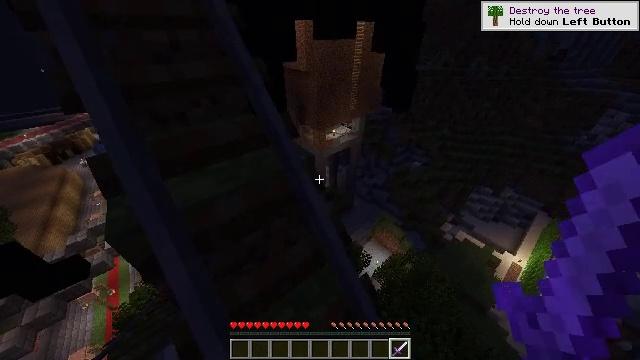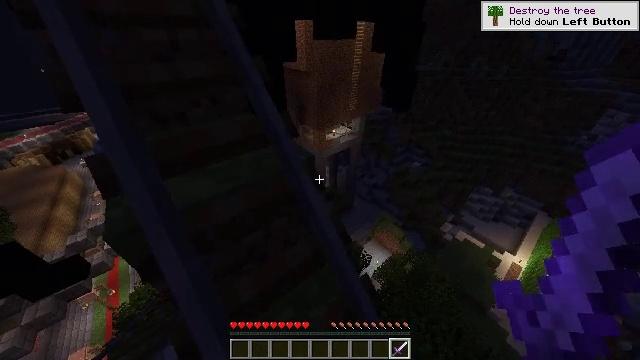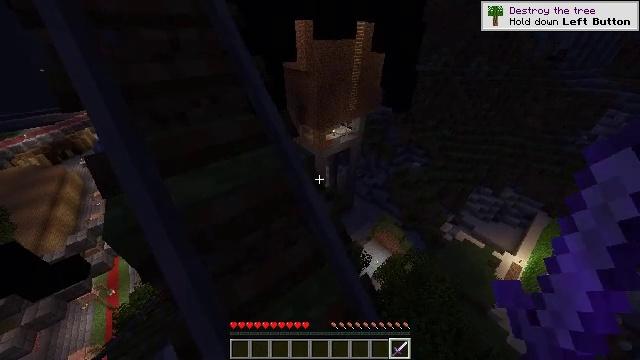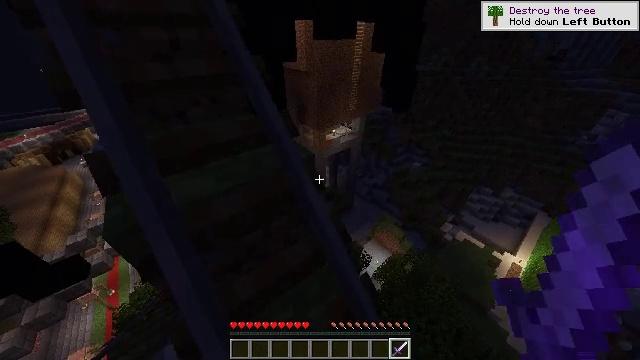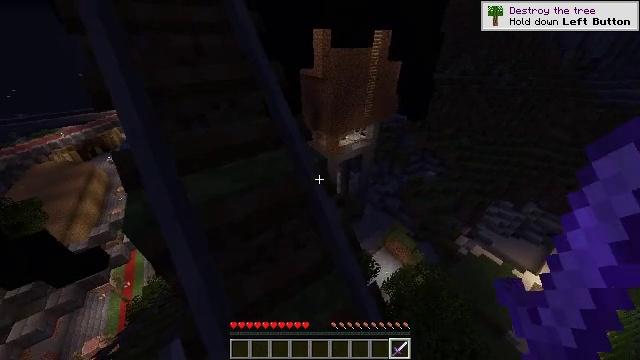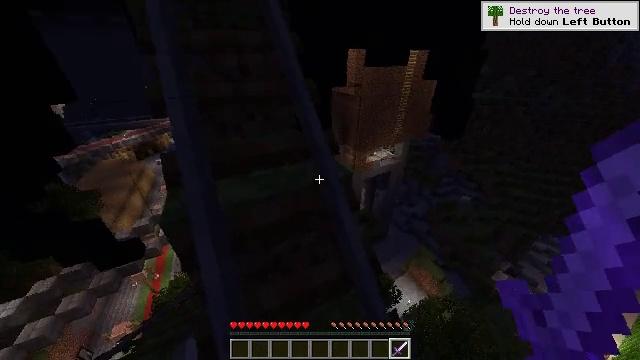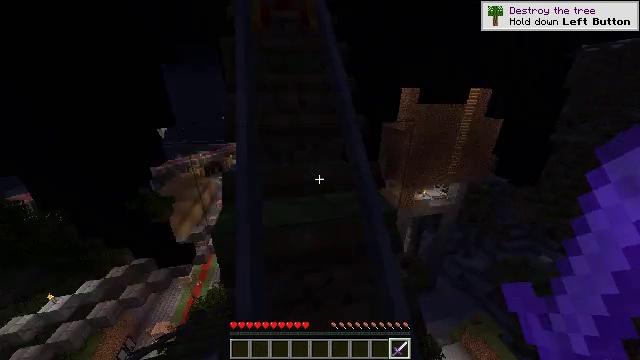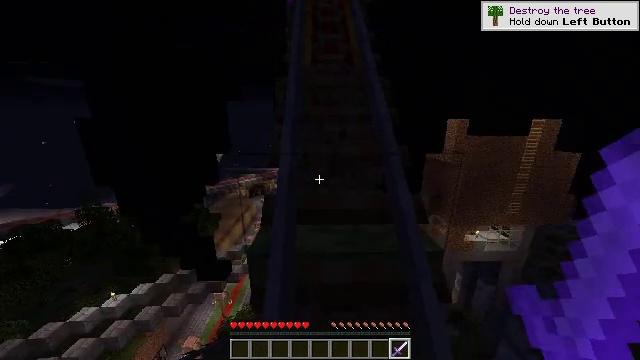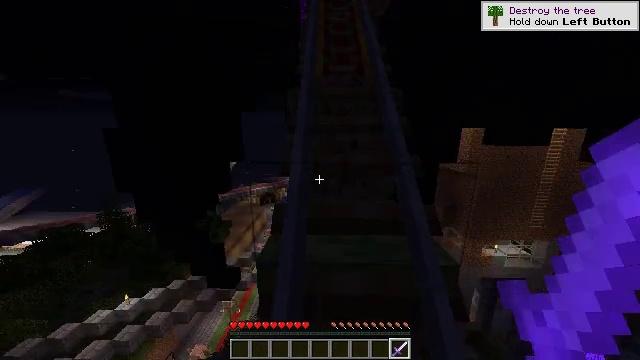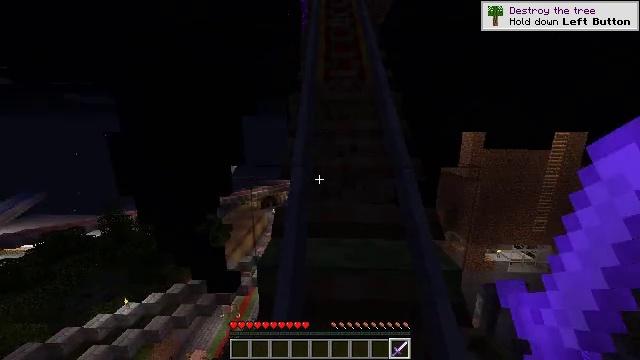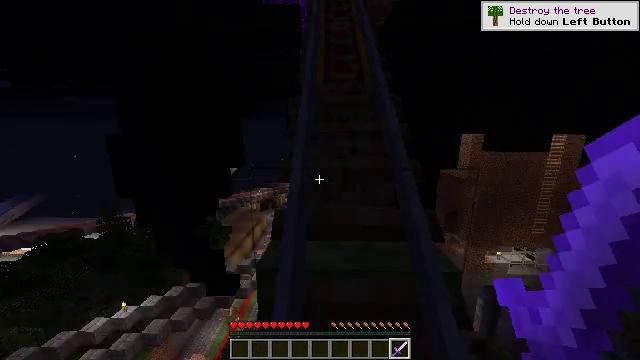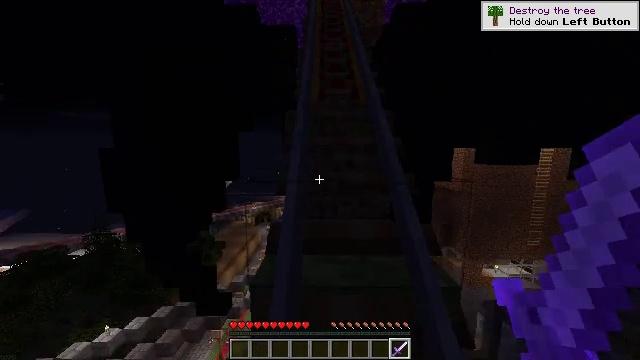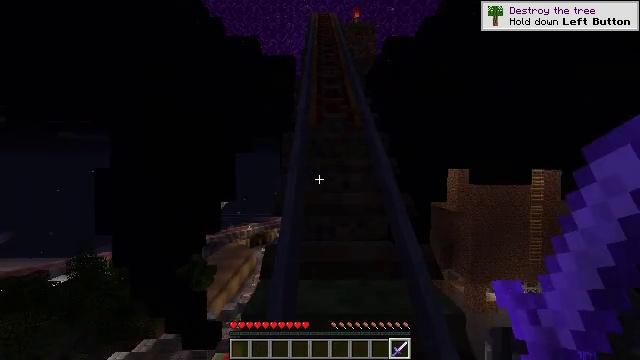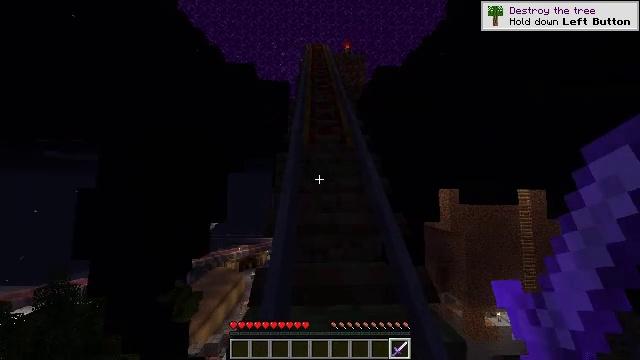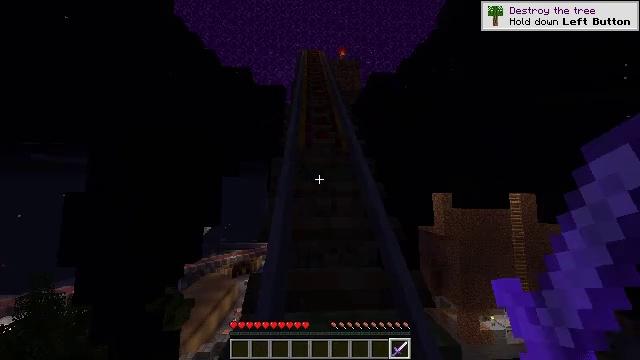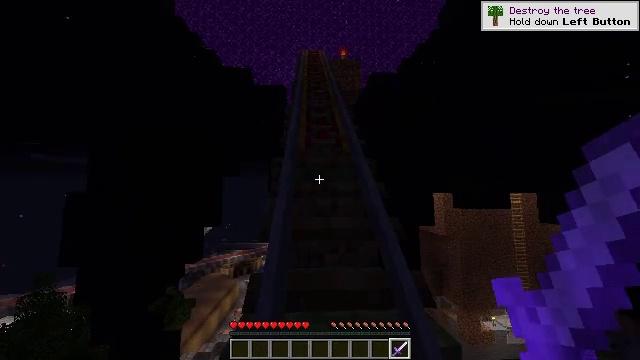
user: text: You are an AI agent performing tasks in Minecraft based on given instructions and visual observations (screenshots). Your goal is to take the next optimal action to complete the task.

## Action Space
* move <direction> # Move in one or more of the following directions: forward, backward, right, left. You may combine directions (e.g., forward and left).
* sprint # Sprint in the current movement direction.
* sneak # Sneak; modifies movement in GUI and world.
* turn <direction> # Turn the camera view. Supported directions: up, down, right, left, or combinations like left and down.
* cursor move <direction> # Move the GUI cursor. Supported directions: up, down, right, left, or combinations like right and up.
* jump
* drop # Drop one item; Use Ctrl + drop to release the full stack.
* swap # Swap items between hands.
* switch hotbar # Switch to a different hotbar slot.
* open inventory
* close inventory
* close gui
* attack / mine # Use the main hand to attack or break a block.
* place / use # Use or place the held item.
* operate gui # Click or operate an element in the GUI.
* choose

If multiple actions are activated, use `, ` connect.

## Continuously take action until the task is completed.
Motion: motion action
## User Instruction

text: Hunt the piglin.
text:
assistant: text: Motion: no_op
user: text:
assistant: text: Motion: no_op
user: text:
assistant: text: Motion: no_op
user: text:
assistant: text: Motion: turn left and up
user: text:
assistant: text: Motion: turn left and up
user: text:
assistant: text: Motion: turn left and up
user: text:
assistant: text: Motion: turn left and up
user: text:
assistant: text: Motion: turn left and up
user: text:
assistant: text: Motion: turn up
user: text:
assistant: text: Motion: no_op
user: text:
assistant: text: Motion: turn right and up
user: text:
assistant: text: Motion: turn up
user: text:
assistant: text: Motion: turn right and up
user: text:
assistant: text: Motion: turn right and up
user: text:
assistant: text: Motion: no_op
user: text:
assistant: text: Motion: no_op
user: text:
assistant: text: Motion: no_op
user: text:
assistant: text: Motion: no_op
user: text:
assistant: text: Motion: no_op
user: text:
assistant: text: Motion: no_op
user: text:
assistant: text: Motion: no_op
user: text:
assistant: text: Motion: no_op
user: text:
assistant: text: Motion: move forward
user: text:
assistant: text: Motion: move forward
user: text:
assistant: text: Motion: move forward, jump
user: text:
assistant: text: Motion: move forward, jump
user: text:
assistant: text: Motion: move forward, jump
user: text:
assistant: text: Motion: move forward, jump
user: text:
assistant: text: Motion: move forward
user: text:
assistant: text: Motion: move forward